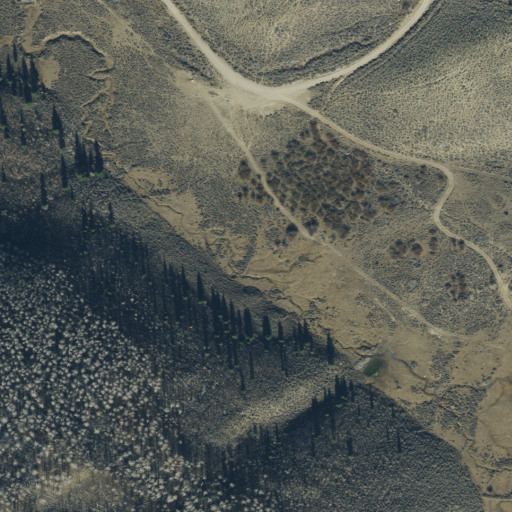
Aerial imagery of valley in Utah named Long Canyon containing deciduous forest, shrub, woody wetlands, open development, and low intensity development